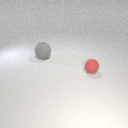
small red rubber sphere to the right of large gray rubber sphere